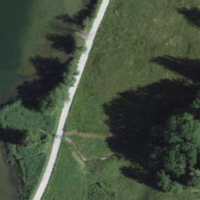
EUNIS habitat code: 24
Species observed at this site:
Prunus padus
Filipendula ulmaria